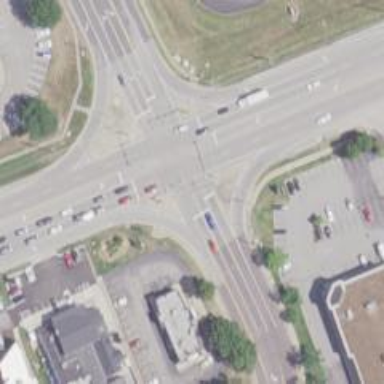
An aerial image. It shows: Footway located on traffic island.